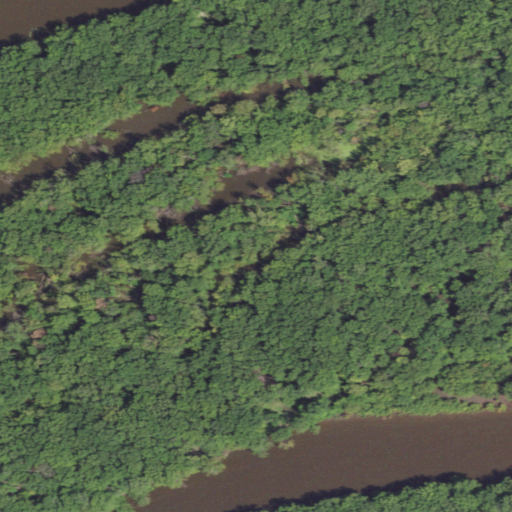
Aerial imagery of island in Iowa named Swan Island containing woody wetlands, open water, herbaceous wetlands, mixed forest, deciduous forest, and grassland